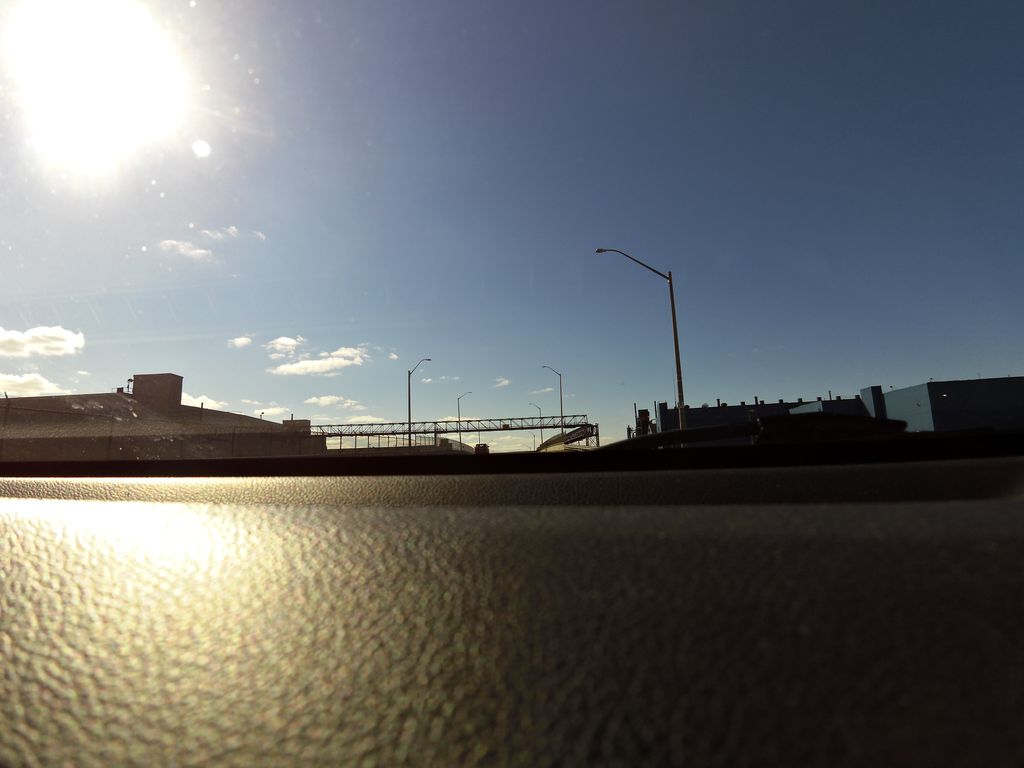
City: hamilton